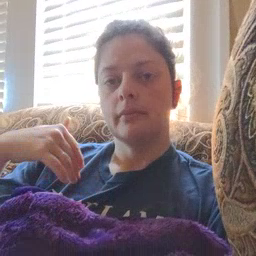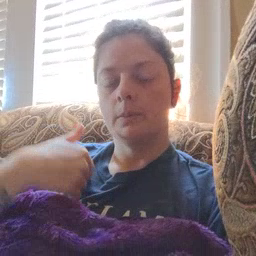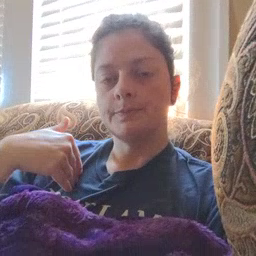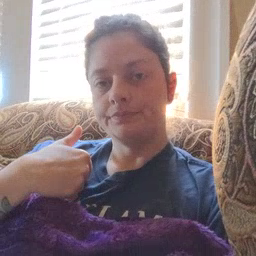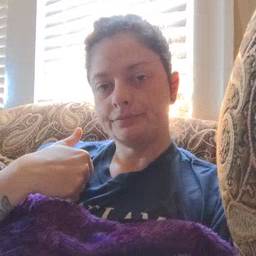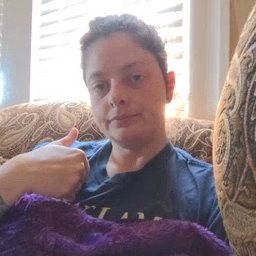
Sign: animal